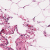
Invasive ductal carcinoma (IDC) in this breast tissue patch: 0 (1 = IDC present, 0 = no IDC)